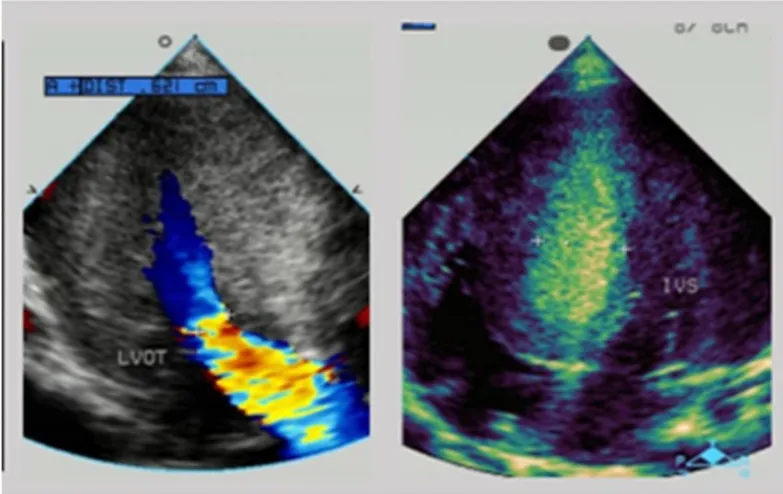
The echocardiogram of patient 1: substantial left ventricular hypertrophy with a maximal thickness in the posterior wall of the left ventricle of 10 mm and a ventricular septal thickness of 15 mm, and obstruction in the left ventricular outflow tract.
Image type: radiology (ultrasound)